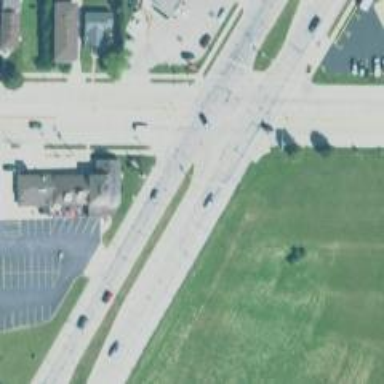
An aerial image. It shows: Crossing with marked lines on the road.